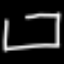
Label: square